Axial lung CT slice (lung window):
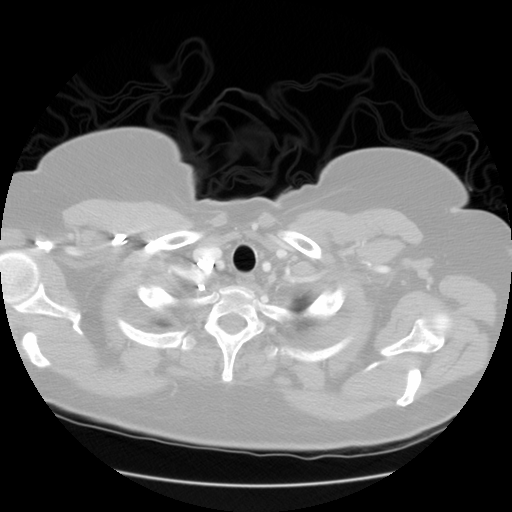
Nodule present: no